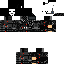
A female skeleton skin with dark skin, wearing red helmet dressed in a black armor chest and black pants, featuring a closed mouth.